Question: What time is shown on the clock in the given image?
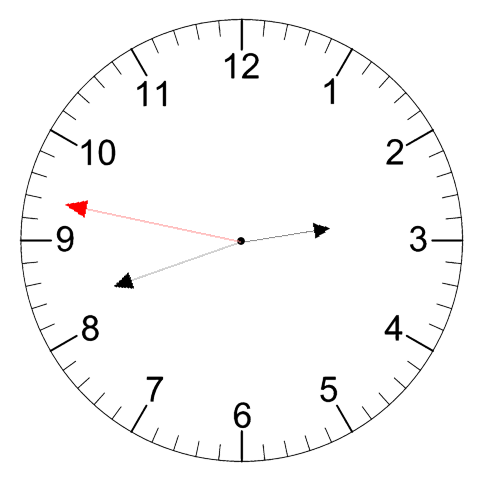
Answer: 02:41:47